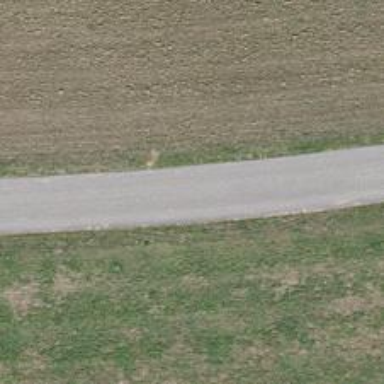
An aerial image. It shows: Asphalt track with grade1 surface.